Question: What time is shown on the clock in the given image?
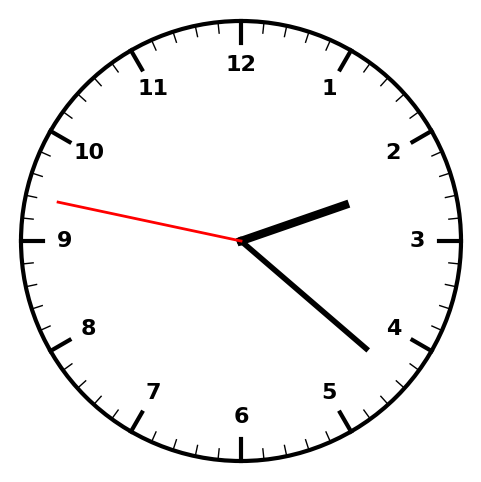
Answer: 02:21:47